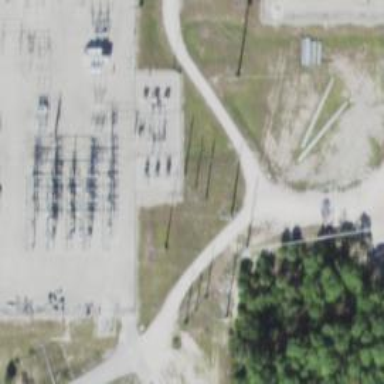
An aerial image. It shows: Power tower.